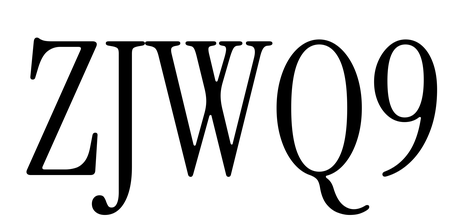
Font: InstrumentSerif-Regular